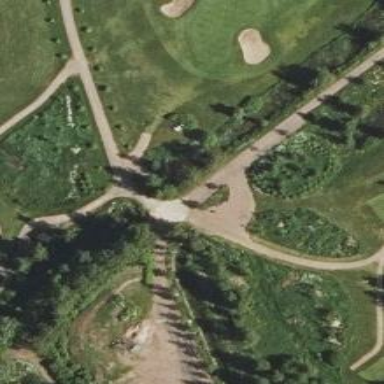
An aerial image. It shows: Service road designated as golf cart path.